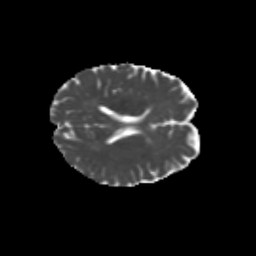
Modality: MD
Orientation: axial
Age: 24
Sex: female
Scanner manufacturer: siemens
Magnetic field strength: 3 T
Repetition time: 1.8 s
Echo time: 0.07 s